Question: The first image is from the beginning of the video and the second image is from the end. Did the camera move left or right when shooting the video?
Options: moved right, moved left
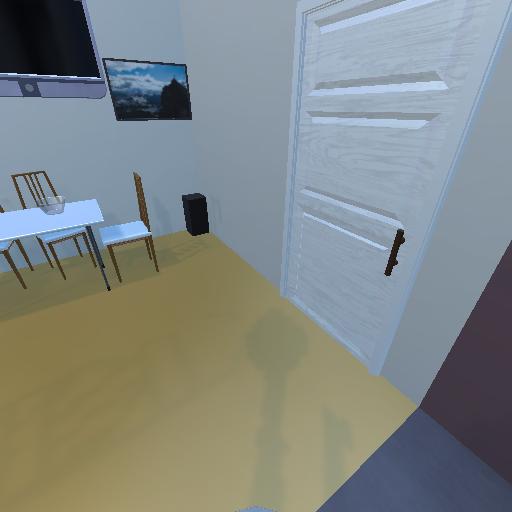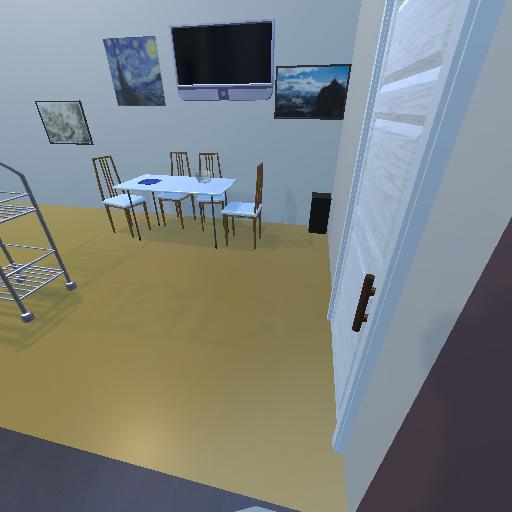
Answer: moved right